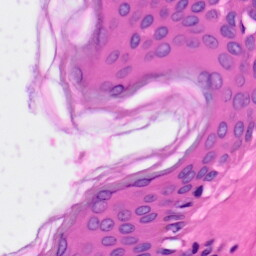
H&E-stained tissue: Skin